Field crop: maize
Growth stage: 2
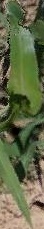
Species: maize